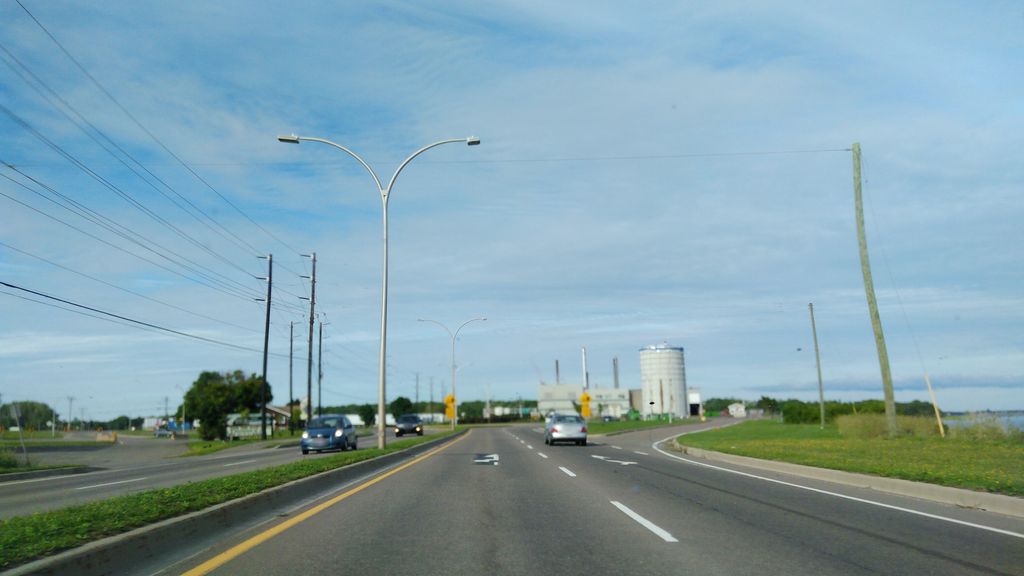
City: charlottetown